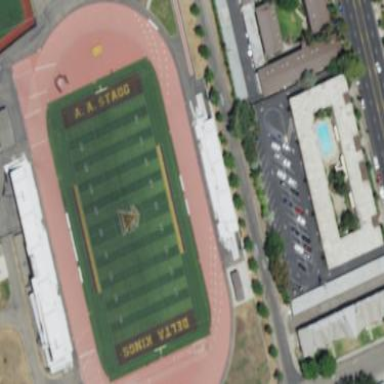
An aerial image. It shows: American football pitch with artificial turf surface for leisure land.